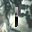
Label: 1